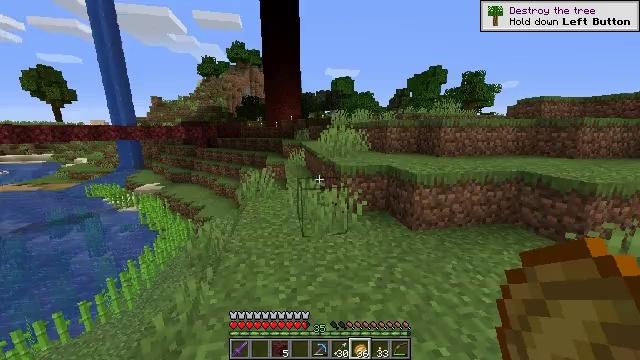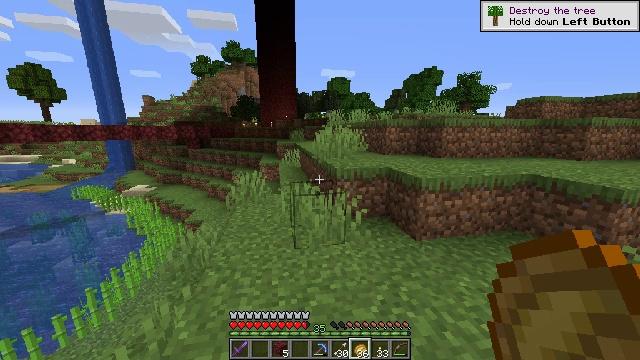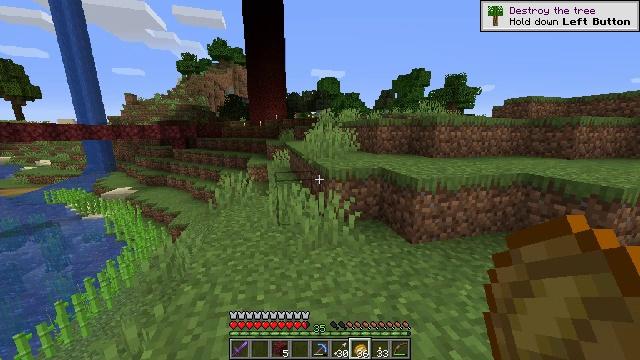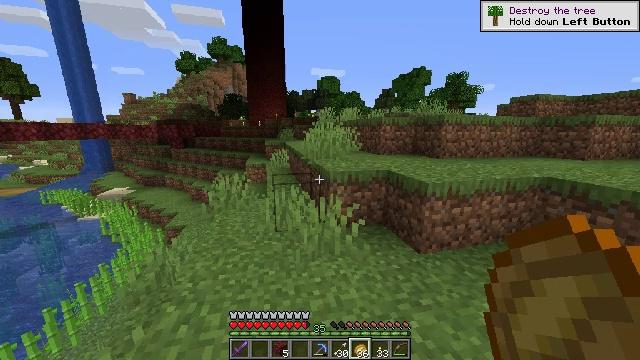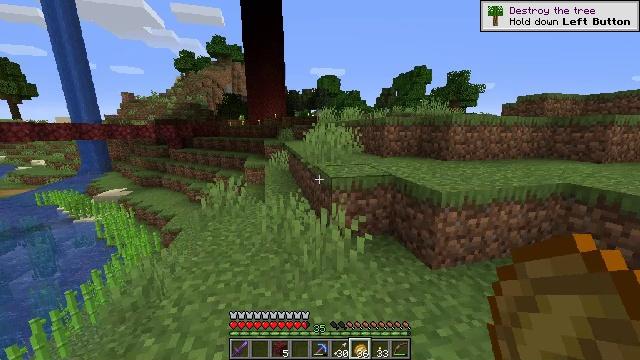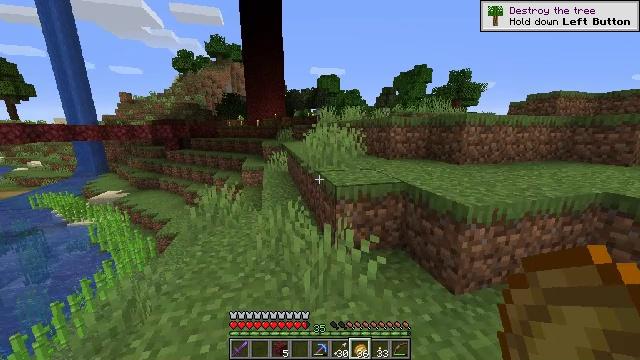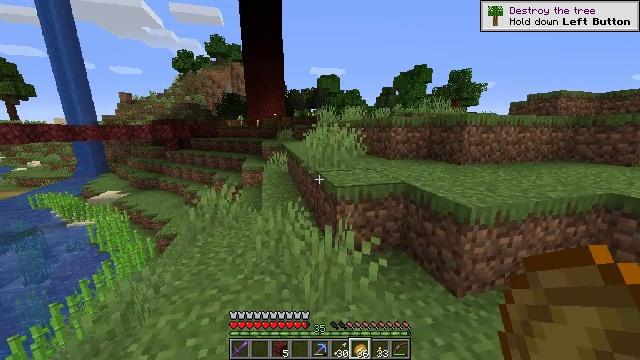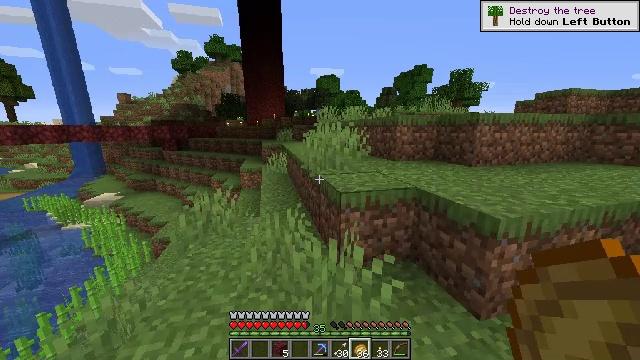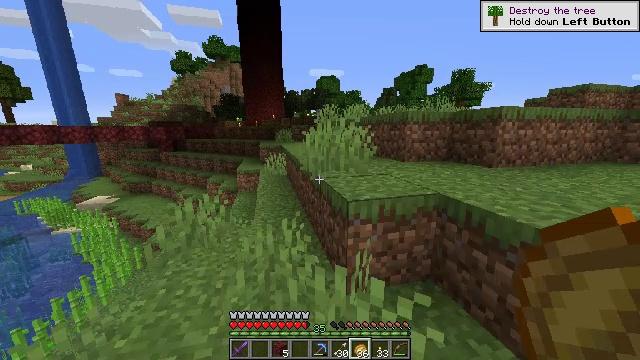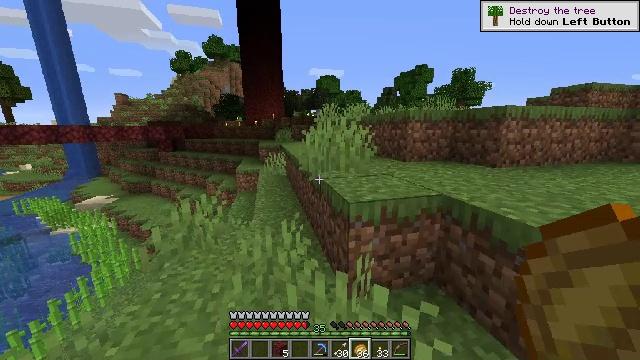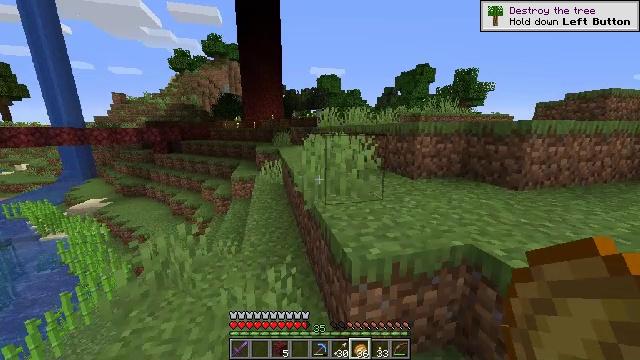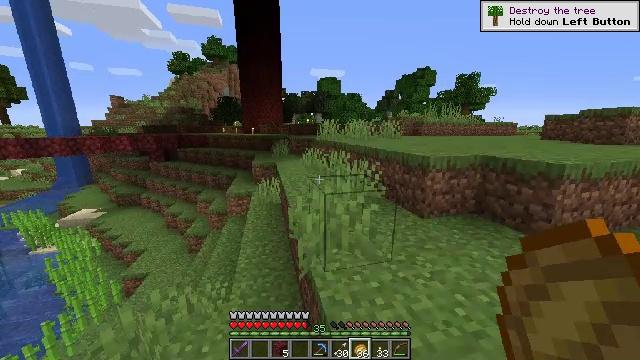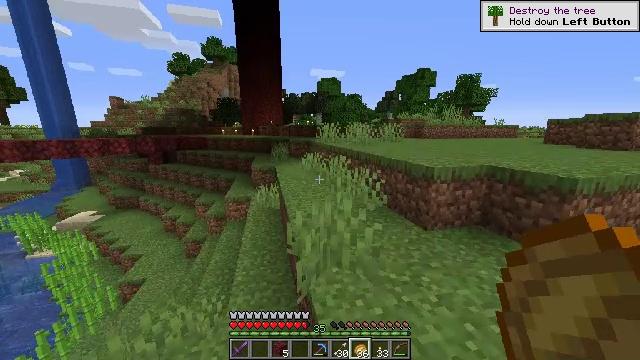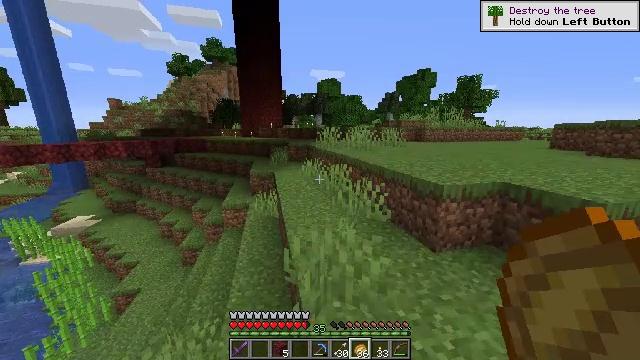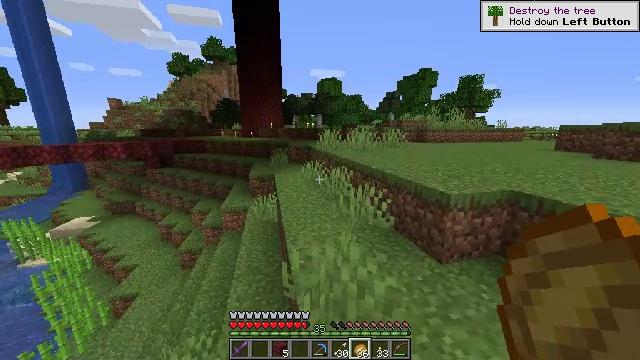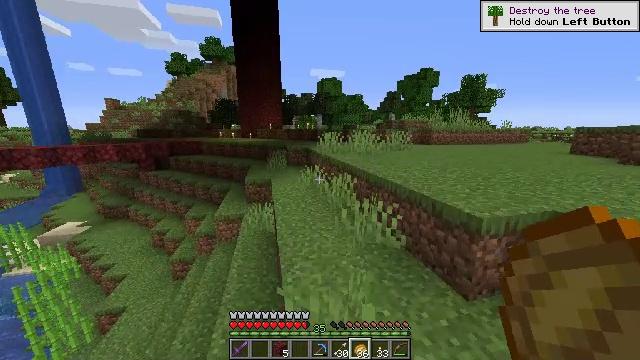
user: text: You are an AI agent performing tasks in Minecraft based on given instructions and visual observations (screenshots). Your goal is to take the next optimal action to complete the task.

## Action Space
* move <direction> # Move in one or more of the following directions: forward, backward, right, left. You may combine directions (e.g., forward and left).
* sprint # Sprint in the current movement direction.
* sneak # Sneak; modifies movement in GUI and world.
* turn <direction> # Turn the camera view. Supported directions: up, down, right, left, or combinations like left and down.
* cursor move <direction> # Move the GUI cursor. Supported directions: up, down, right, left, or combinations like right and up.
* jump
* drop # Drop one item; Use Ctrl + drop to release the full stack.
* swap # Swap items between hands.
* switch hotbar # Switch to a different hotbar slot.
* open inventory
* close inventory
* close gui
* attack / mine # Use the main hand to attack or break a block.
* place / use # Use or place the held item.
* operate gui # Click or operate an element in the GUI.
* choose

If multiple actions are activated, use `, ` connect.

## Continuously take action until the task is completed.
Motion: motion action
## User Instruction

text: Craft gold nugget in the crafting table.
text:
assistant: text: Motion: move forward
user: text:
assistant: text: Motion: move forward, turn right
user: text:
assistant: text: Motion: move forward
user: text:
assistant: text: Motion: move forward
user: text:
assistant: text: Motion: move forward
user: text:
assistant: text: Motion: move forward
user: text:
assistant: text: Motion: move forward
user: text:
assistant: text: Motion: move forward
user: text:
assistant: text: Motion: move forward
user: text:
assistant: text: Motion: move forward, jump
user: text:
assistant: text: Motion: move forward, jump
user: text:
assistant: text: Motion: move forward, jump
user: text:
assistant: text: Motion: move forward, jump
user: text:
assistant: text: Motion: move forward, jump
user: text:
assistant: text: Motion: move forward, jump
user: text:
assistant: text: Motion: move forward
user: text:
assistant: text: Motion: move forward
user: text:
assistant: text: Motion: move forward
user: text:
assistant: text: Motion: move forward, turn left
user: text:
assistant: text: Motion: move forward, turn left
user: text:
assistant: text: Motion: move forward, turn left
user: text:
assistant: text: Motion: move forward, turn left, jump
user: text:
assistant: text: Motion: move forward, turn left, jump
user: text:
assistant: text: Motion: move forward, turn left, jump
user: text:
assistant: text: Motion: move forward, jump
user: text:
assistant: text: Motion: move forward, jump
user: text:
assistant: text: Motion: move forward, jump
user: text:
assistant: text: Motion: move forward
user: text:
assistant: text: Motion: move forward
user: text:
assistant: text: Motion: move forward